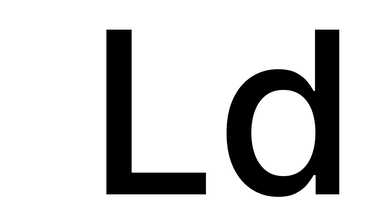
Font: Inter_Medium